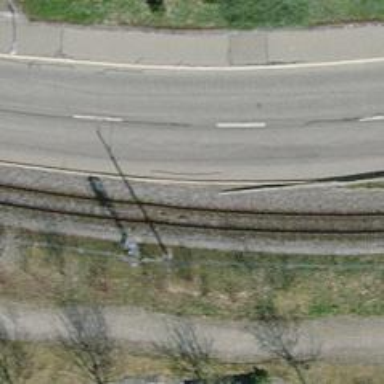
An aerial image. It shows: Narrow-gauge railway track with electrified contact line. The railway has one track.